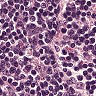
Metastatic tissue present: no